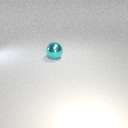
large cyan metal sphere